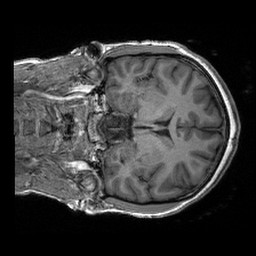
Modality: T1w
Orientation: coronal
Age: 21
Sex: female
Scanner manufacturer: siemens
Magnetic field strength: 3 T
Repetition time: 2.4 s
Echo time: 0.00191 s